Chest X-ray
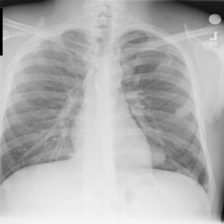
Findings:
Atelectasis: negative
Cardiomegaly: negative
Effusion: negative
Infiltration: negative
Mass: negative
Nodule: negative
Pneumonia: negative
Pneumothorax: negative
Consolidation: positive
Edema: negative
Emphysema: negative
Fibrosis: negative
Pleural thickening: positive
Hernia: negative